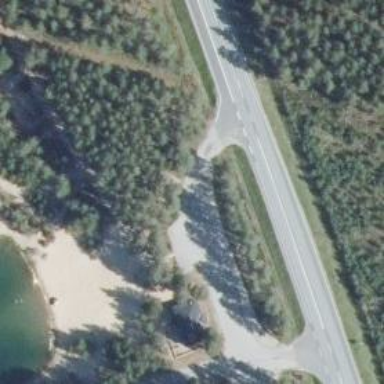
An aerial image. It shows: Rest area along the road.